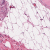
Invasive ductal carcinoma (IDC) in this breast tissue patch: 0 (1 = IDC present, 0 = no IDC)